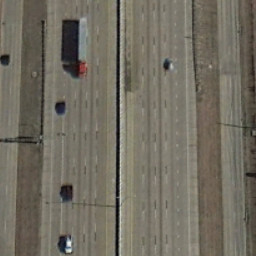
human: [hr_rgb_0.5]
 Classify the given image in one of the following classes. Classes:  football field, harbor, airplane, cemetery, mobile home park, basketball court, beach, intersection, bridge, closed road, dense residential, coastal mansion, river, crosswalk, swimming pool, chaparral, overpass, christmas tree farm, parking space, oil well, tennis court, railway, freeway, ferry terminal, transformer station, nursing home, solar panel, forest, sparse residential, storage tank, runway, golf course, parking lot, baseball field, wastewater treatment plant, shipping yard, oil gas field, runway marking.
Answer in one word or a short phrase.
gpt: freeway